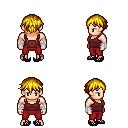
a pixel art fantasy rpg character, male body template, human, light skin, maroon pirate shirt, red pants, blonde short bangs hairstyle, white cloth bandages, ghillies, four views (front, back, left, right), 2x2 character sprite sheet, small pixel art, hard edges, no anti-aliasing